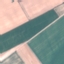
Label: AnnualCrop